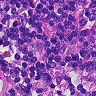
Metastatic tissue present: no